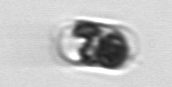
Label: Guinardia_delicatula_TAG_internal_parasite